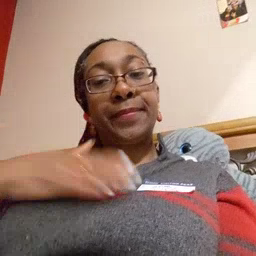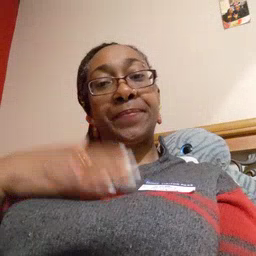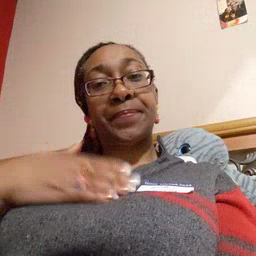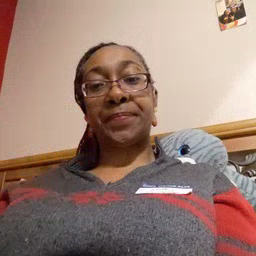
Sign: happy